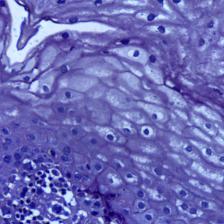
Diagnosis: OSCC